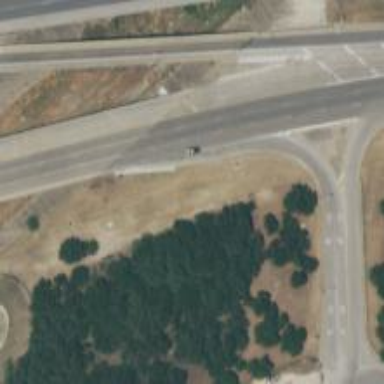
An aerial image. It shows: Secondary road with frontage road alongside.